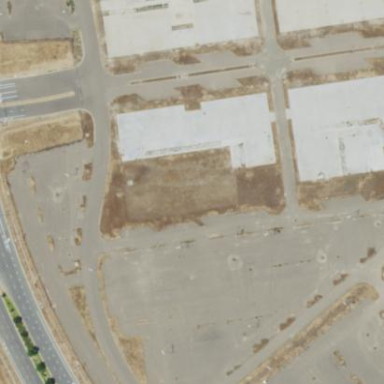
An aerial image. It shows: Paved parking area.